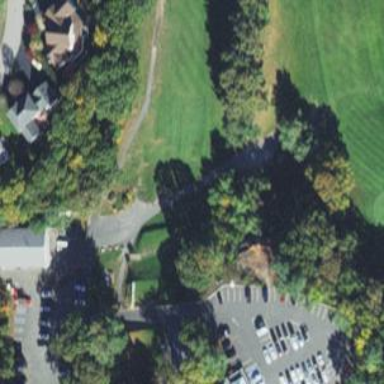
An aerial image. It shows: Footway that serves as golf path.